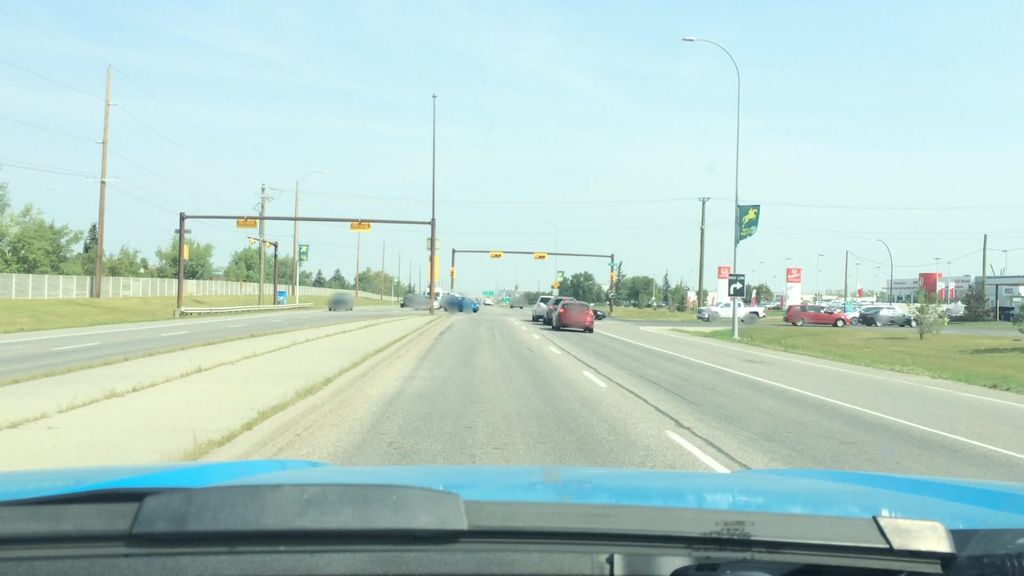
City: calgary